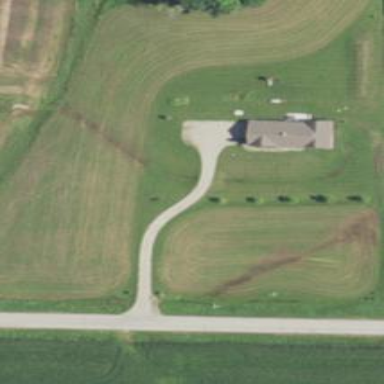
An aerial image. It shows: Driveway leading to service road.